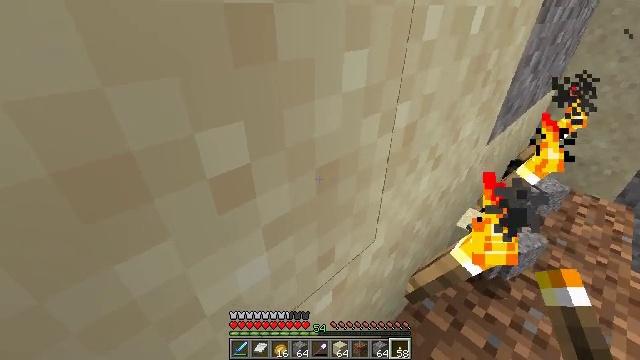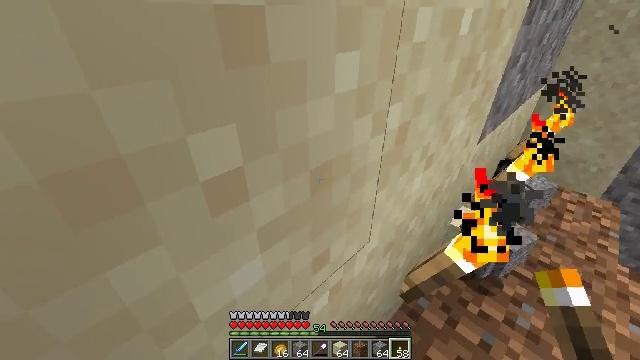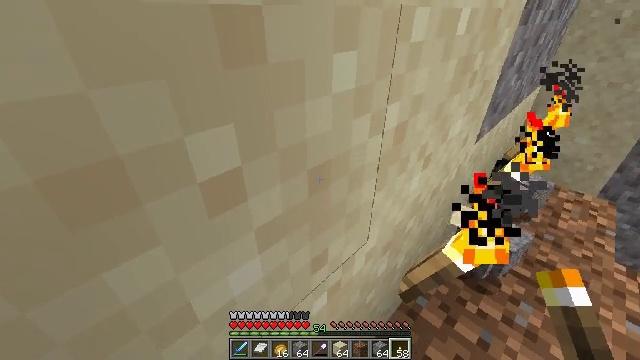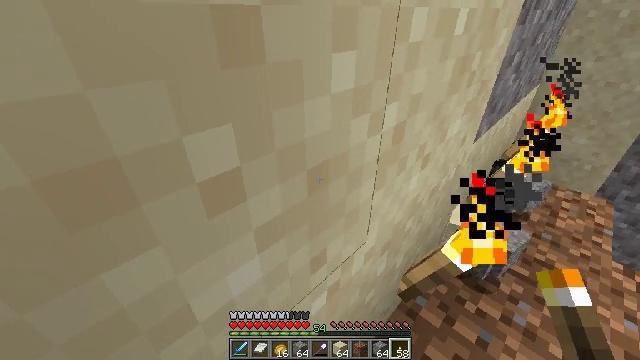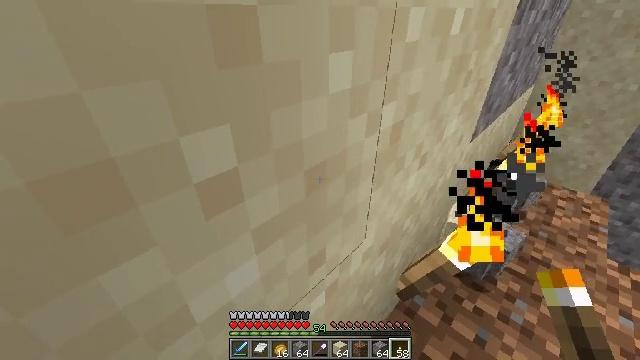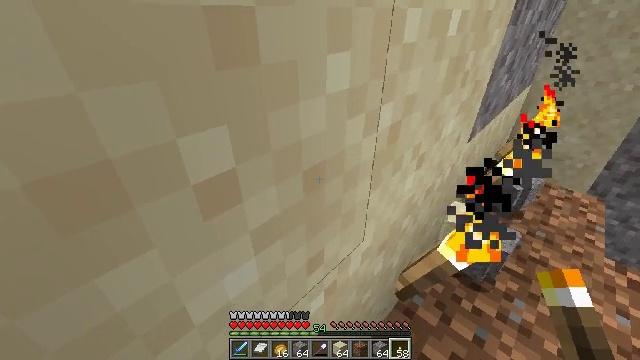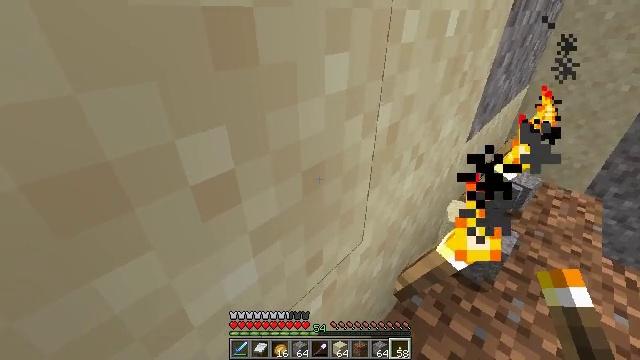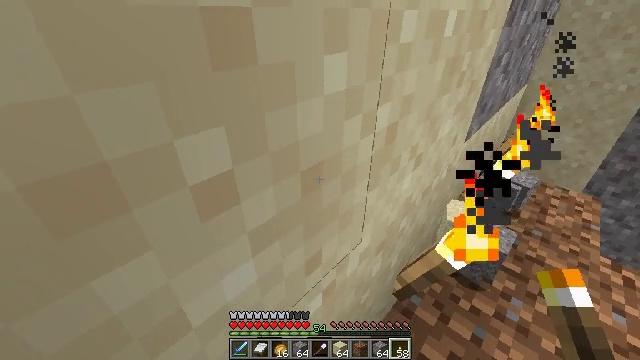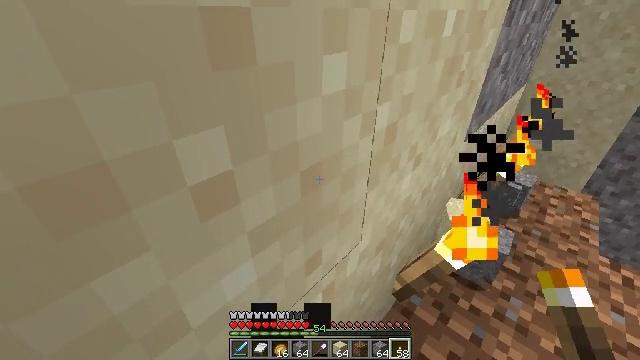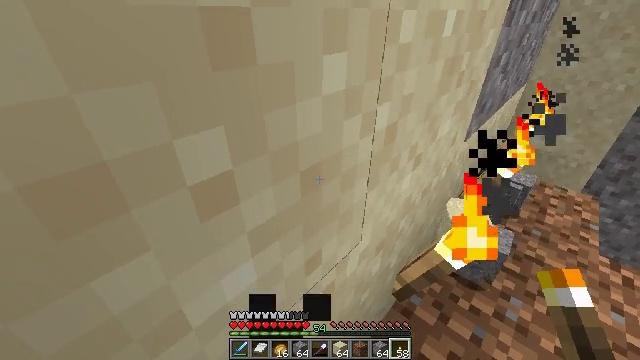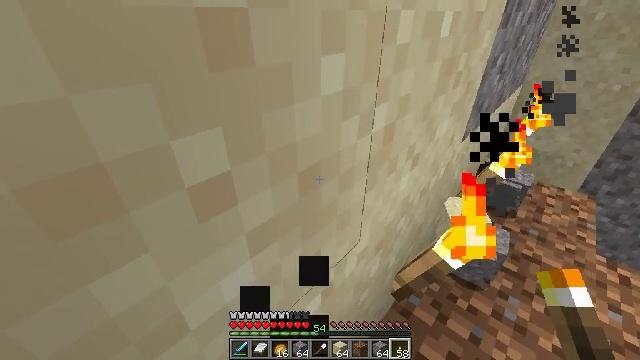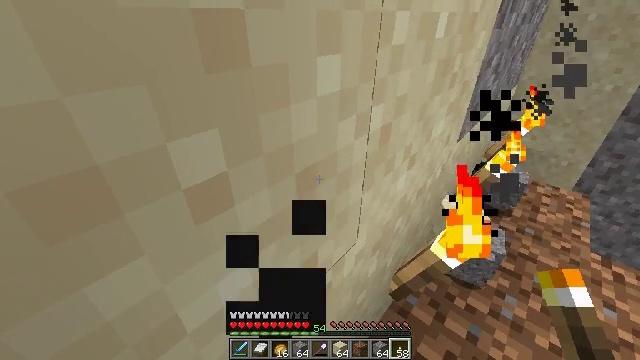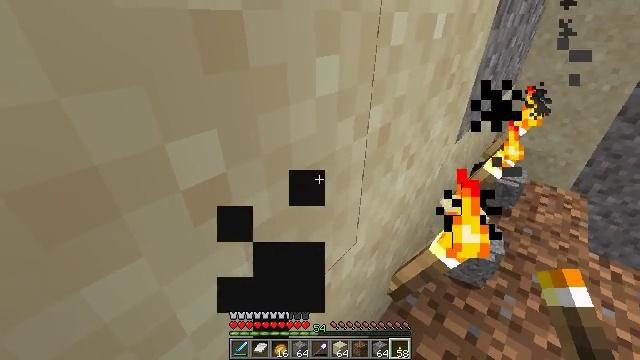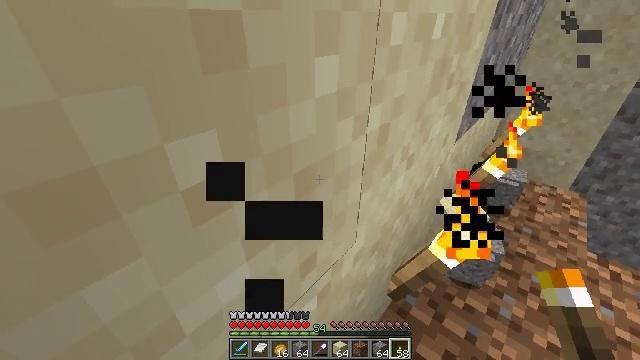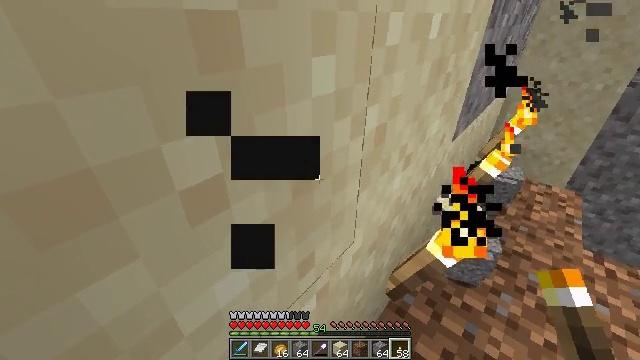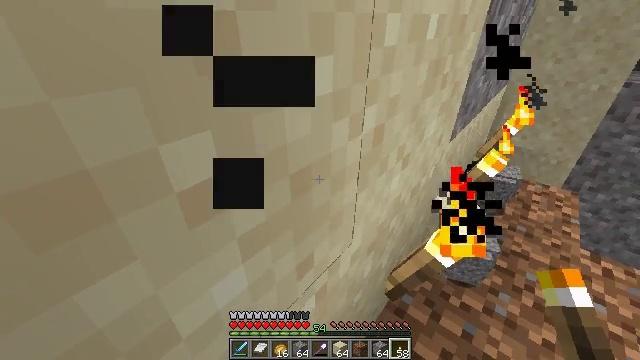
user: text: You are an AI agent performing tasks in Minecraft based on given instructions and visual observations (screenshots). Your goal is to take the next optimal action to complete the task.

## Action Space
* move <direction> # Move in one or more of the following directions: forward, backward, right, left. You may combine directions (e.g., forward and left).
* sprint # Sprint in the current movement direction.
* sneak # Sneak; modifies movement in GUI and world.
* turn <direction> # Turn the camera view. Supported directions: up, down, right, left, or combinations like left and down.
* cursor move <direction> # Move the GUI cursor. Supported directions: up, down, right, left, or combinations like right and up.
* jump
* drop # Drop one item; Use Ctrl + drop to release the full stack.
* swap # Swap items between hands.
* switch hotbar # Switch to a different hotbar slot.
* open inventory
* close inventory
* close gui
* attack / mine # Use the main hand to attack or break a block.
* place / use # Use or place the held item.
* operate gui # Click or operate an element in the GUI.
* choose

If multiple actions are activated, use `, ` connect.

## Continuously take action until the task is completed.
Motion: motion action
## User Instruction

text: Break the sand block.
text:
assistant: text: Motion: turn right
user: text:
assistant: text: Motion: no_op
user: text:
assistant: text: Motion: no_op
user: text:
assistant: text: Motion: no_op
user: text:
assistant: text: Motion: no_op
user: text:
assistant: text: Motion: no_op
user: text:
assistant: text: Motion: no_op
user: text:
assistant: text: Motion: no_op
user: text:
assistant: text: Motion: no_op
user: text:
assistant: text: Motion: no_op
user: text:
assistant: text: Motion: no_op
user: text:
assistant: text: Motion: no_op
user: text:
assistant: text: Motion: no_op
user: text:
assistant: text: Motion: no_op
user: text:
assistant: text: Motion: no_op
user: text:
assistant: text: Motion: turn right
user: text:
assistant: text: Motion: move forward, turn right
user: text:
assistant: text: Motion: move forward, turn right and up
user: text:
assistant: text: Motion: move forward, turn right and up
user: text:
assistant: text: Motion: move forward, turn right
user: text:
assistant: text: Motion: move forward
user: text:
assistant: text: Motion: move forward
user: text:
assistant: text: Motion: move forward
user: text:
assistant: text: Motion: move forward
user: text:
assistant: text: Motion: move forward
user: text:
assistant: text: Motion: no_op
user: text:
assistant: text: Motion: no_op
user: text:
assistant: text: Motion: no_op
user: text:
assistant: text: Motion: no_op
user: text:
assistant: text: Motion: no_op